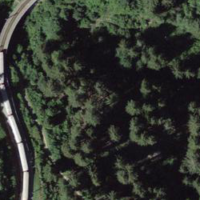
EUNIS habitat code: 43
Species observed at this site:
Melanargia galathea